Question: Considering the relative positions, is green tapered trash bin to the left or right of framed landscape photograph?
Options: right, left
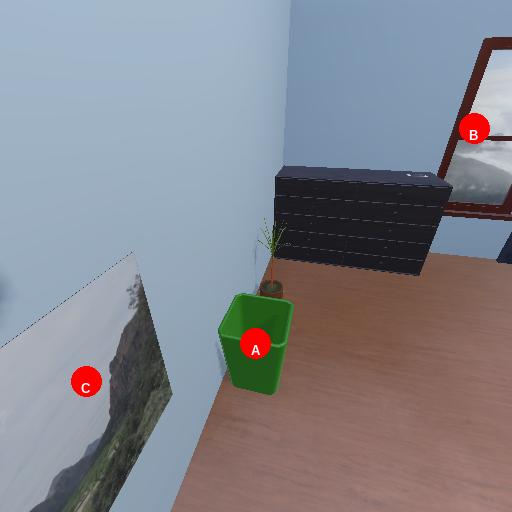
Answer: right